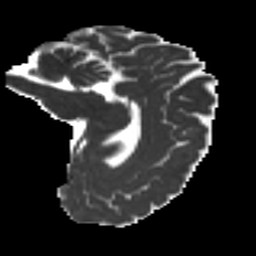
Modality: MD
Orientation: sagittal
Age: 29
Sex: female
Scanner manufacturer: ge
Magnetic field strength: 3 T
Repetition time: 7.8 s
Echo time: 0.0606 s